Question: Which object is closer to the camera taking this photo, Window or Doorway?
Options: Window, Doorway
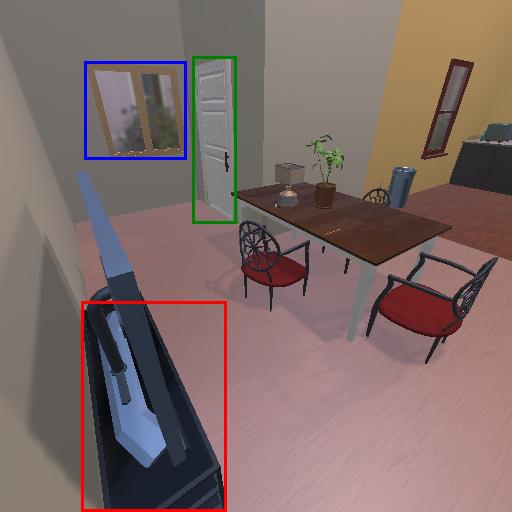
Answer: Window